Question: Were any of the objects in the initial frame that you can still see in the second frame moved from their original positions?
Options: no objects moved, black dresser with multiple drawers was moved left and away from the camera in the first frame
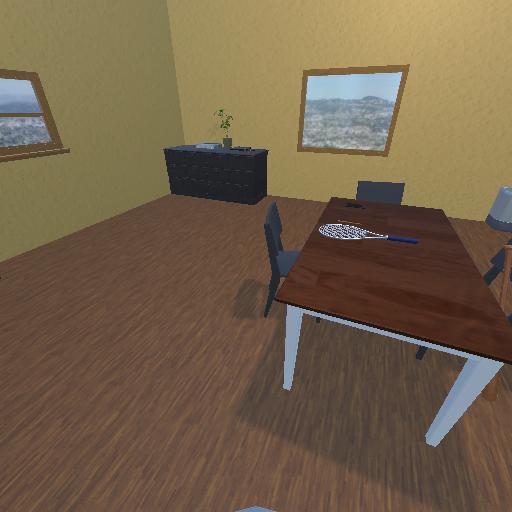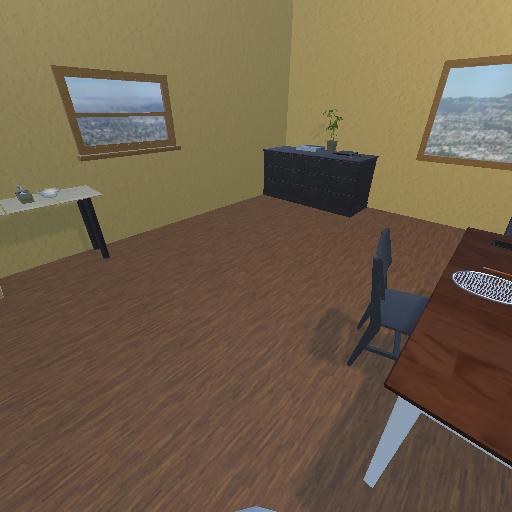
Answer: no objects moved